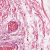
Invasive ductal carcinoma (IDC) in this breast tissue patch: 0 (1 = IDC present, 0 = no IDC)